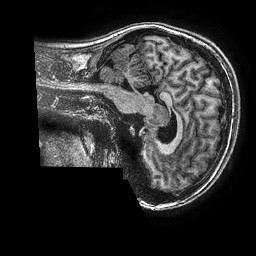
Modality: T1w
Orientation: sagittal
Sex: female
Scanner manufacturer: ge
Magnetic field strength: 3 T
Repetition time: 0.00766 s
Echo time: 0.003476 s